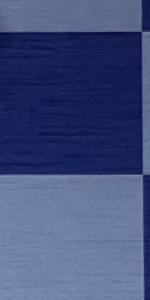
Label: Empty